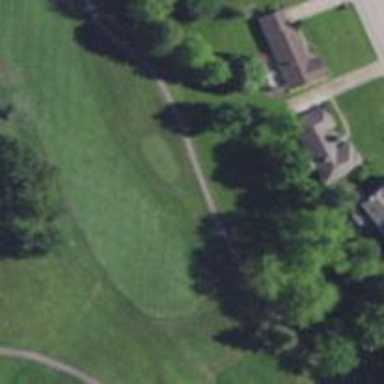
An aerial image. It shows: Path designated for golf carts.